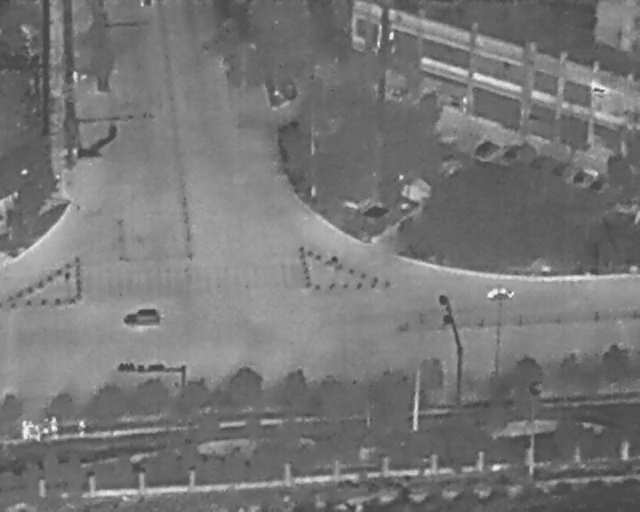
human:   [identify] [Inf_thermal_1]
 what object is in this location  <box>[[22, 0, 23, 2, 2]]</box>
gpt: <ref>1 small car at the top left</ref>

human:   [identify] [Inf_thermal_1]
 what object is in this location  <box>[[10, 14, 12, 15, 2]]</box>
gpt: <ref>1 small person at the top left</ref>